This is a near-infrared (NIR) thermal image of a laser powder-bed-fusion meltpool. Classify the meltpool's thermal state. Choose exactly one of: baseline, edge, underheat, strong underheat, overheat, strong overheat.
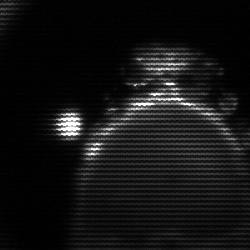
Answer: edge